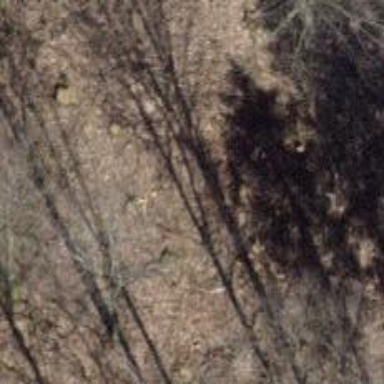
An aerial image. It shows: Sinkhole in natural setting.